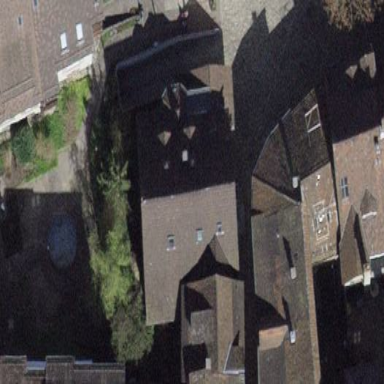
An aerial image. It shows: Building with tile roof.